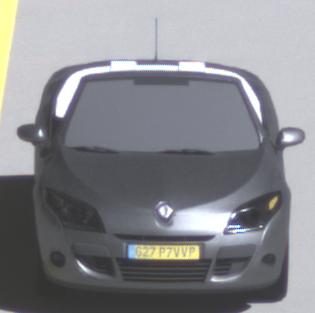
Make: Renault
Model: Mégane Coupé-Cabriolet 1.6 16V 110
Detailed model: Mégane (III) Coupé-Cabriolet
Model produced from: 2010/06
Model produced until: 2013/03
Doors: 2
Color: gray
Road condition: dry road
Daytime: midday
Contrast: high contrast